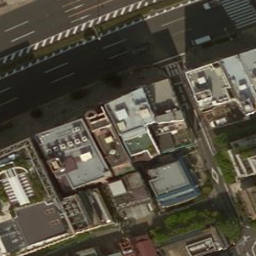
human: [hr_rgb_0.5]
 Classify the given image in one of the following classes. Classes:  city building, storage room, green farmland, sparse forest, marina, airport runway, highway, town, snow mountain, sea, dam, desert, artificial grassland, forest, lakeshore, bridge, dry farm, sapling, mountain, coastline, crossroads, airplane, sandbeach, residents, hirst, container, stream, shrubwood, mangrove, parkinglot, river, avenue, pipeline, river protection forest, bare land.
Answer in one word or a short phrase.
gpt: city building